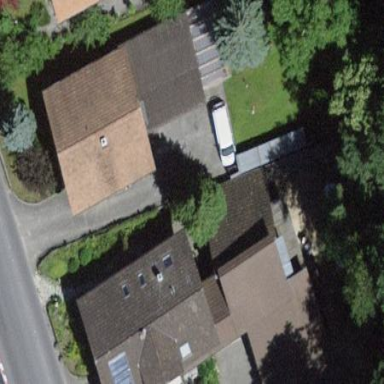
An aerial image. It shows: Residential building.